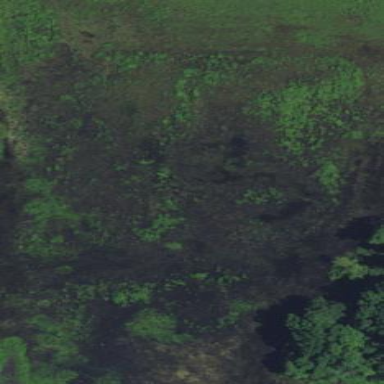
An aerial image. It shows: Wetland area.